Question: Let's say i have two forms such as 'a.java' and 'b.java'. There is a button inside 'a.java' that creates a 'b' object,hides itself and opens 'b.java'. What i want is to show 'a.java' again after i close 'b.java'. Could anyone give me a simple example about this situation?
Let me give an example about my situation. I have a chart like this:

When i click one of the values, a new 'pieChart' pops up, gives detailed information about the value. I can look any numbers of values with opening new JFrames. So, i think 'JTabbedPane' can't solve my problem.
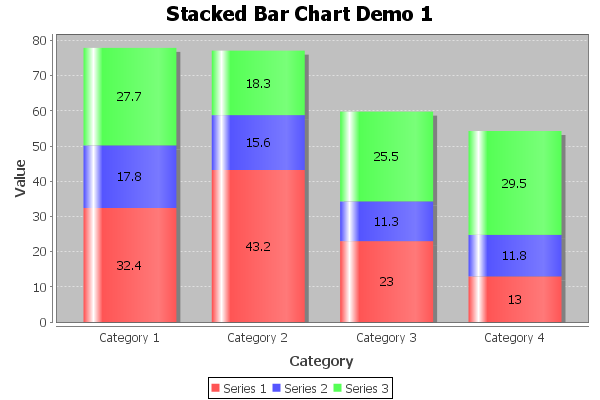
Answer: This is a perfect situation for a 'CardLayout', where panels will be and you can easily navigate through them using methods like 'show()', 'previous()', 'next()'
See more at <URL>
You can also see a simple example <URL>
Also see <URL>. The popular answer is NO. 'CardLayout' seems to fit the bill for your situation.